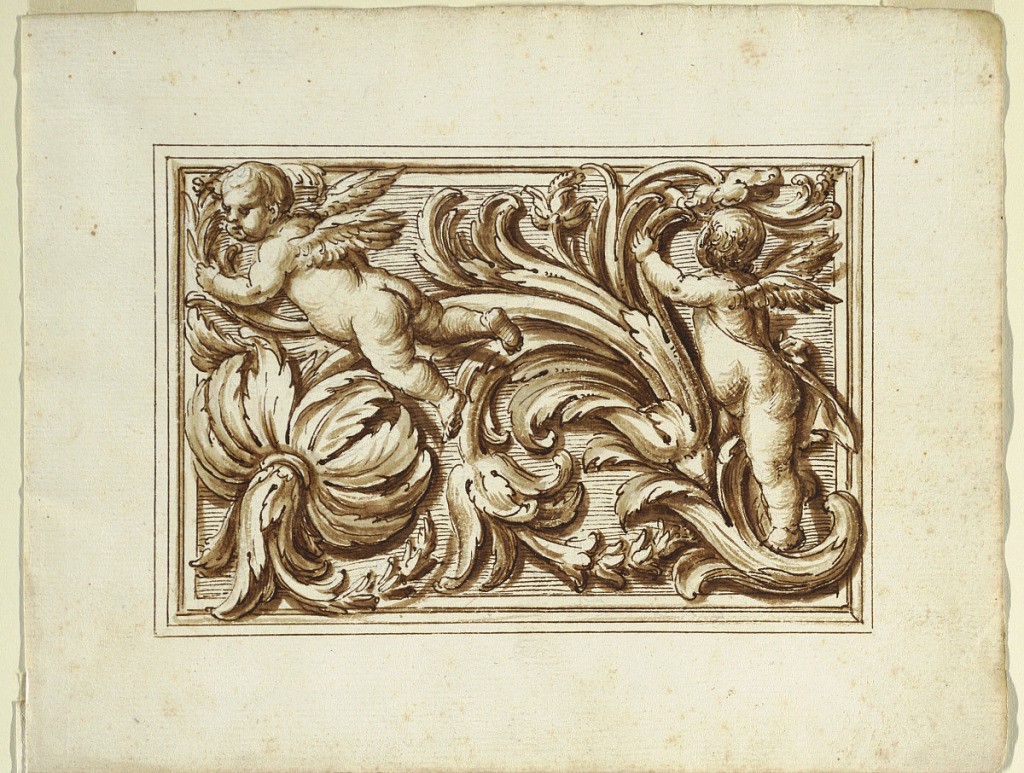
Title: One of a set of projects for a title page and the decoration of a horizontal panel
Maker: Francesco Bedeschini, Italian
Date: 1675-1699
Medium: Pen, brush, sepia
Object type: Drawing
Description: The panel has an elaborated frame, the outermost borderline of which is framing the drawing. With two putti. Intended to be engraved